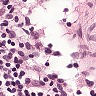
Metastatic tissue present: no